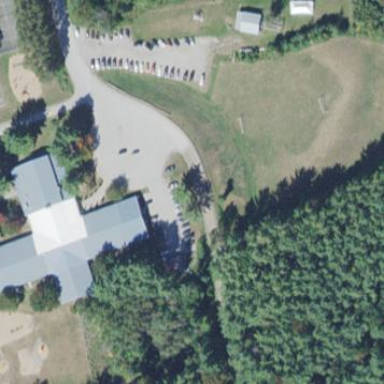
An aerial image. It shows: School building with school amenities.